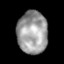
Tissue: prostate
Cell type: T cells
Senescence score: 0.3485
Nuclear area (px): 1270
Mean DAPI intensity: 155.307